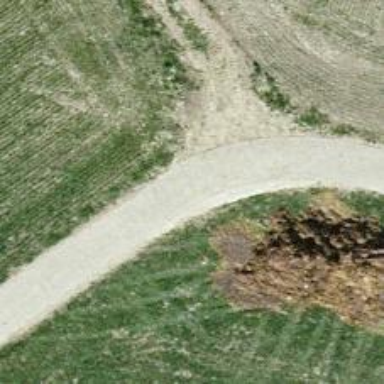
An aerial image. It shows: Gravel track with grade 2 quality.